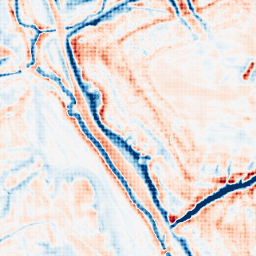
Category: edge_preserving
Decomposition family: bilateral
Decomposition parameters: d: 21
sigma_color: 75
sigma_space: 75
Upsampling method: sinc_hamming
Upsampling parameters: scale: 4
kernel_size: 4
Upsampling scale: 4